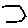
Label: hexagon